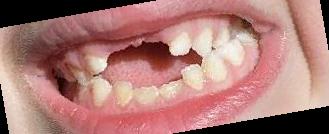
Condition: hypodontia